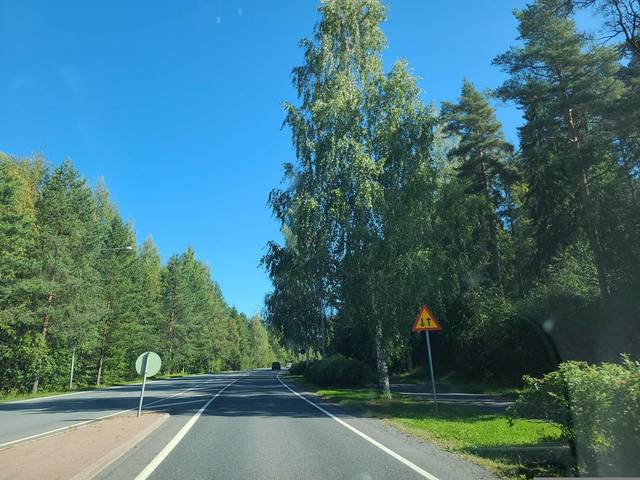
Region: Finland
Coordinates: 63.081, 27.682